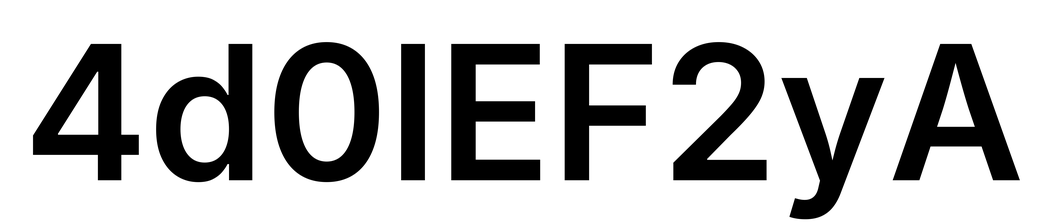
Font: Inter_SemiBold